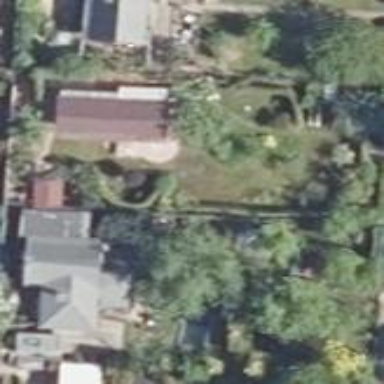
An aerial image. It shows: Plot within allotments.